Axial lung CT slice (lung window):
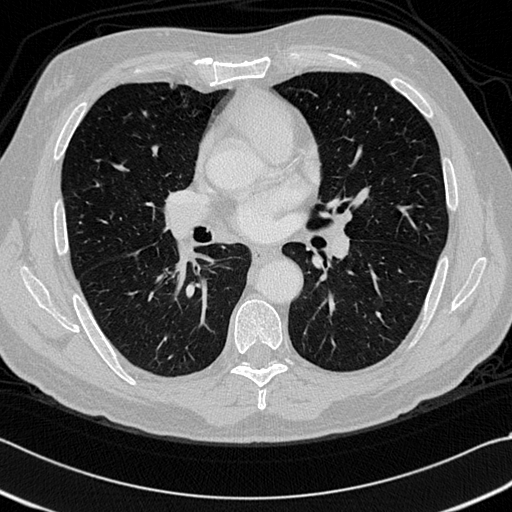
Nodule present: no